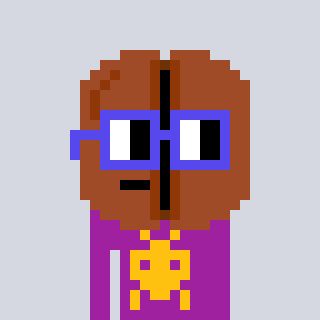
a pixel art character with square blue glasses, a coffeebean-shaped head and a magenta-colored body on a cool background